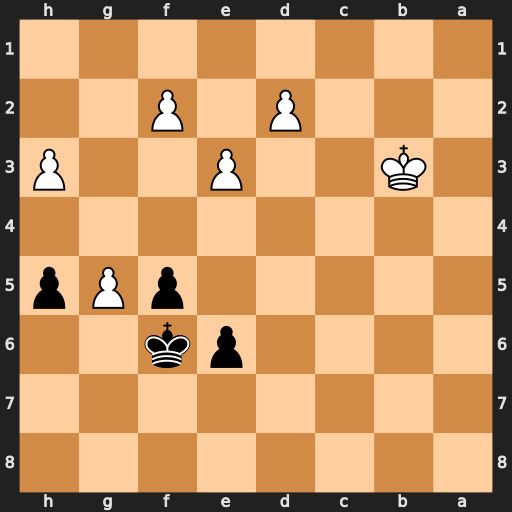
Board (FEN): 8/8/4pk2/5pPp/8/1K2P2P/3P1P2/8
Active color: b
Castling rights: -
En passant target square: -
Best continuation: Kxg5 d3 Kh4 Ka4 Kxh3